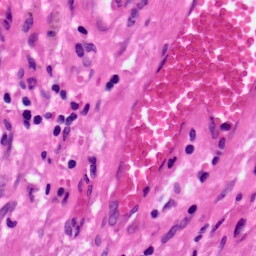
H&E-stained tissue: Lung